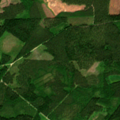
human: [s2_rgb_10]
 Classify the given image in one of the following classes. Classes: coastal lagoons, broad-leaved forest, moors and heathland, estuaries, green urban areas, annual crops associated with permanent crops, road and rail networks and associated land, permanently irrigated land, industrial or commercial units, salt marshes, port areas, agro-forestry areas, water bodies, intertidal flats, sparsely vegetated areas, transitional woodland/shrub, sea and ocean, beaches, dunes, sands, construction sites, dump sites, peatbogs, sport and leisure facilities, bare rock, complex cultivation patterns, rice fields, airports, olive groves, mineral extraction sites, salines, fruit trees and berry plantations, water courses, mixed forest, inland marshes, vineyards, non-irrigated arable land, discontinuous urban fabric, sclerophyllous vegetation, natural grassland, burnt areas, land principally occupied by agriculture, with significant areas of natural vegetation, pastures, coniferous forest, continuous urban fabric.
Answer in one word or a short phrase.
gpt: coniferous forest, mixed forest, transitional woodland/shrub